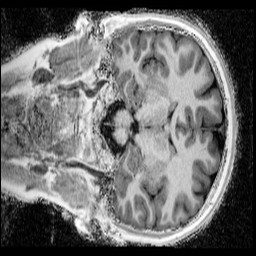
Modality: UNIT1_denoised
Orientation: coronal
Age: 12
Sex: female
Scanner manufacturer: siemens
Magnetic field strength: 3 T
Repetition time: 4 s
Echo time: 0.00299 s